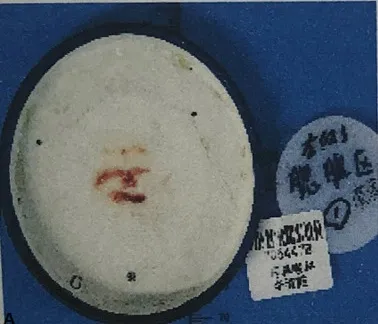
A,B) biopsy of the left parotid gland revealing a malignant tumour, a persistent mucoepidermoid carcinoma.
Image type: medical_photograph (other_medical_photograph)